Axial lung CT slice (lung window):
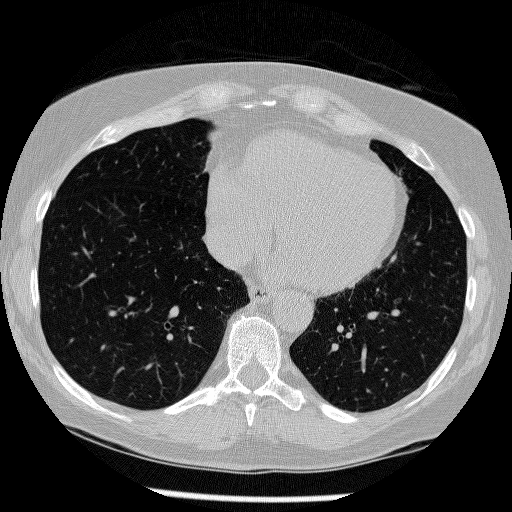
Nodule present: no